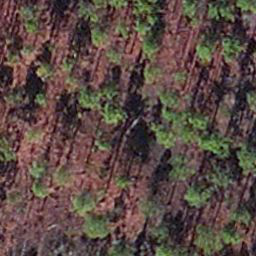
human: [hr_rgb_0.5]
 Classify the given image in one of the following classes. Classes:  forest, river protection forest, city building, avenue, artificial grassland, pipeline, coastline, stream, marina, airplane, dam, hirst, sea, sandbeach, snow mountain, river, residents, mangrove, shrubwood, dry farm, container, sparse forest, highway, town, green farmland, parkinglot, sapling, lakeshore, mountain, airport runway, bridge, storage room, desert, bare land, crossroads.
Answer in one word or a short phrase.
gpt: sapling